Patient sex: F
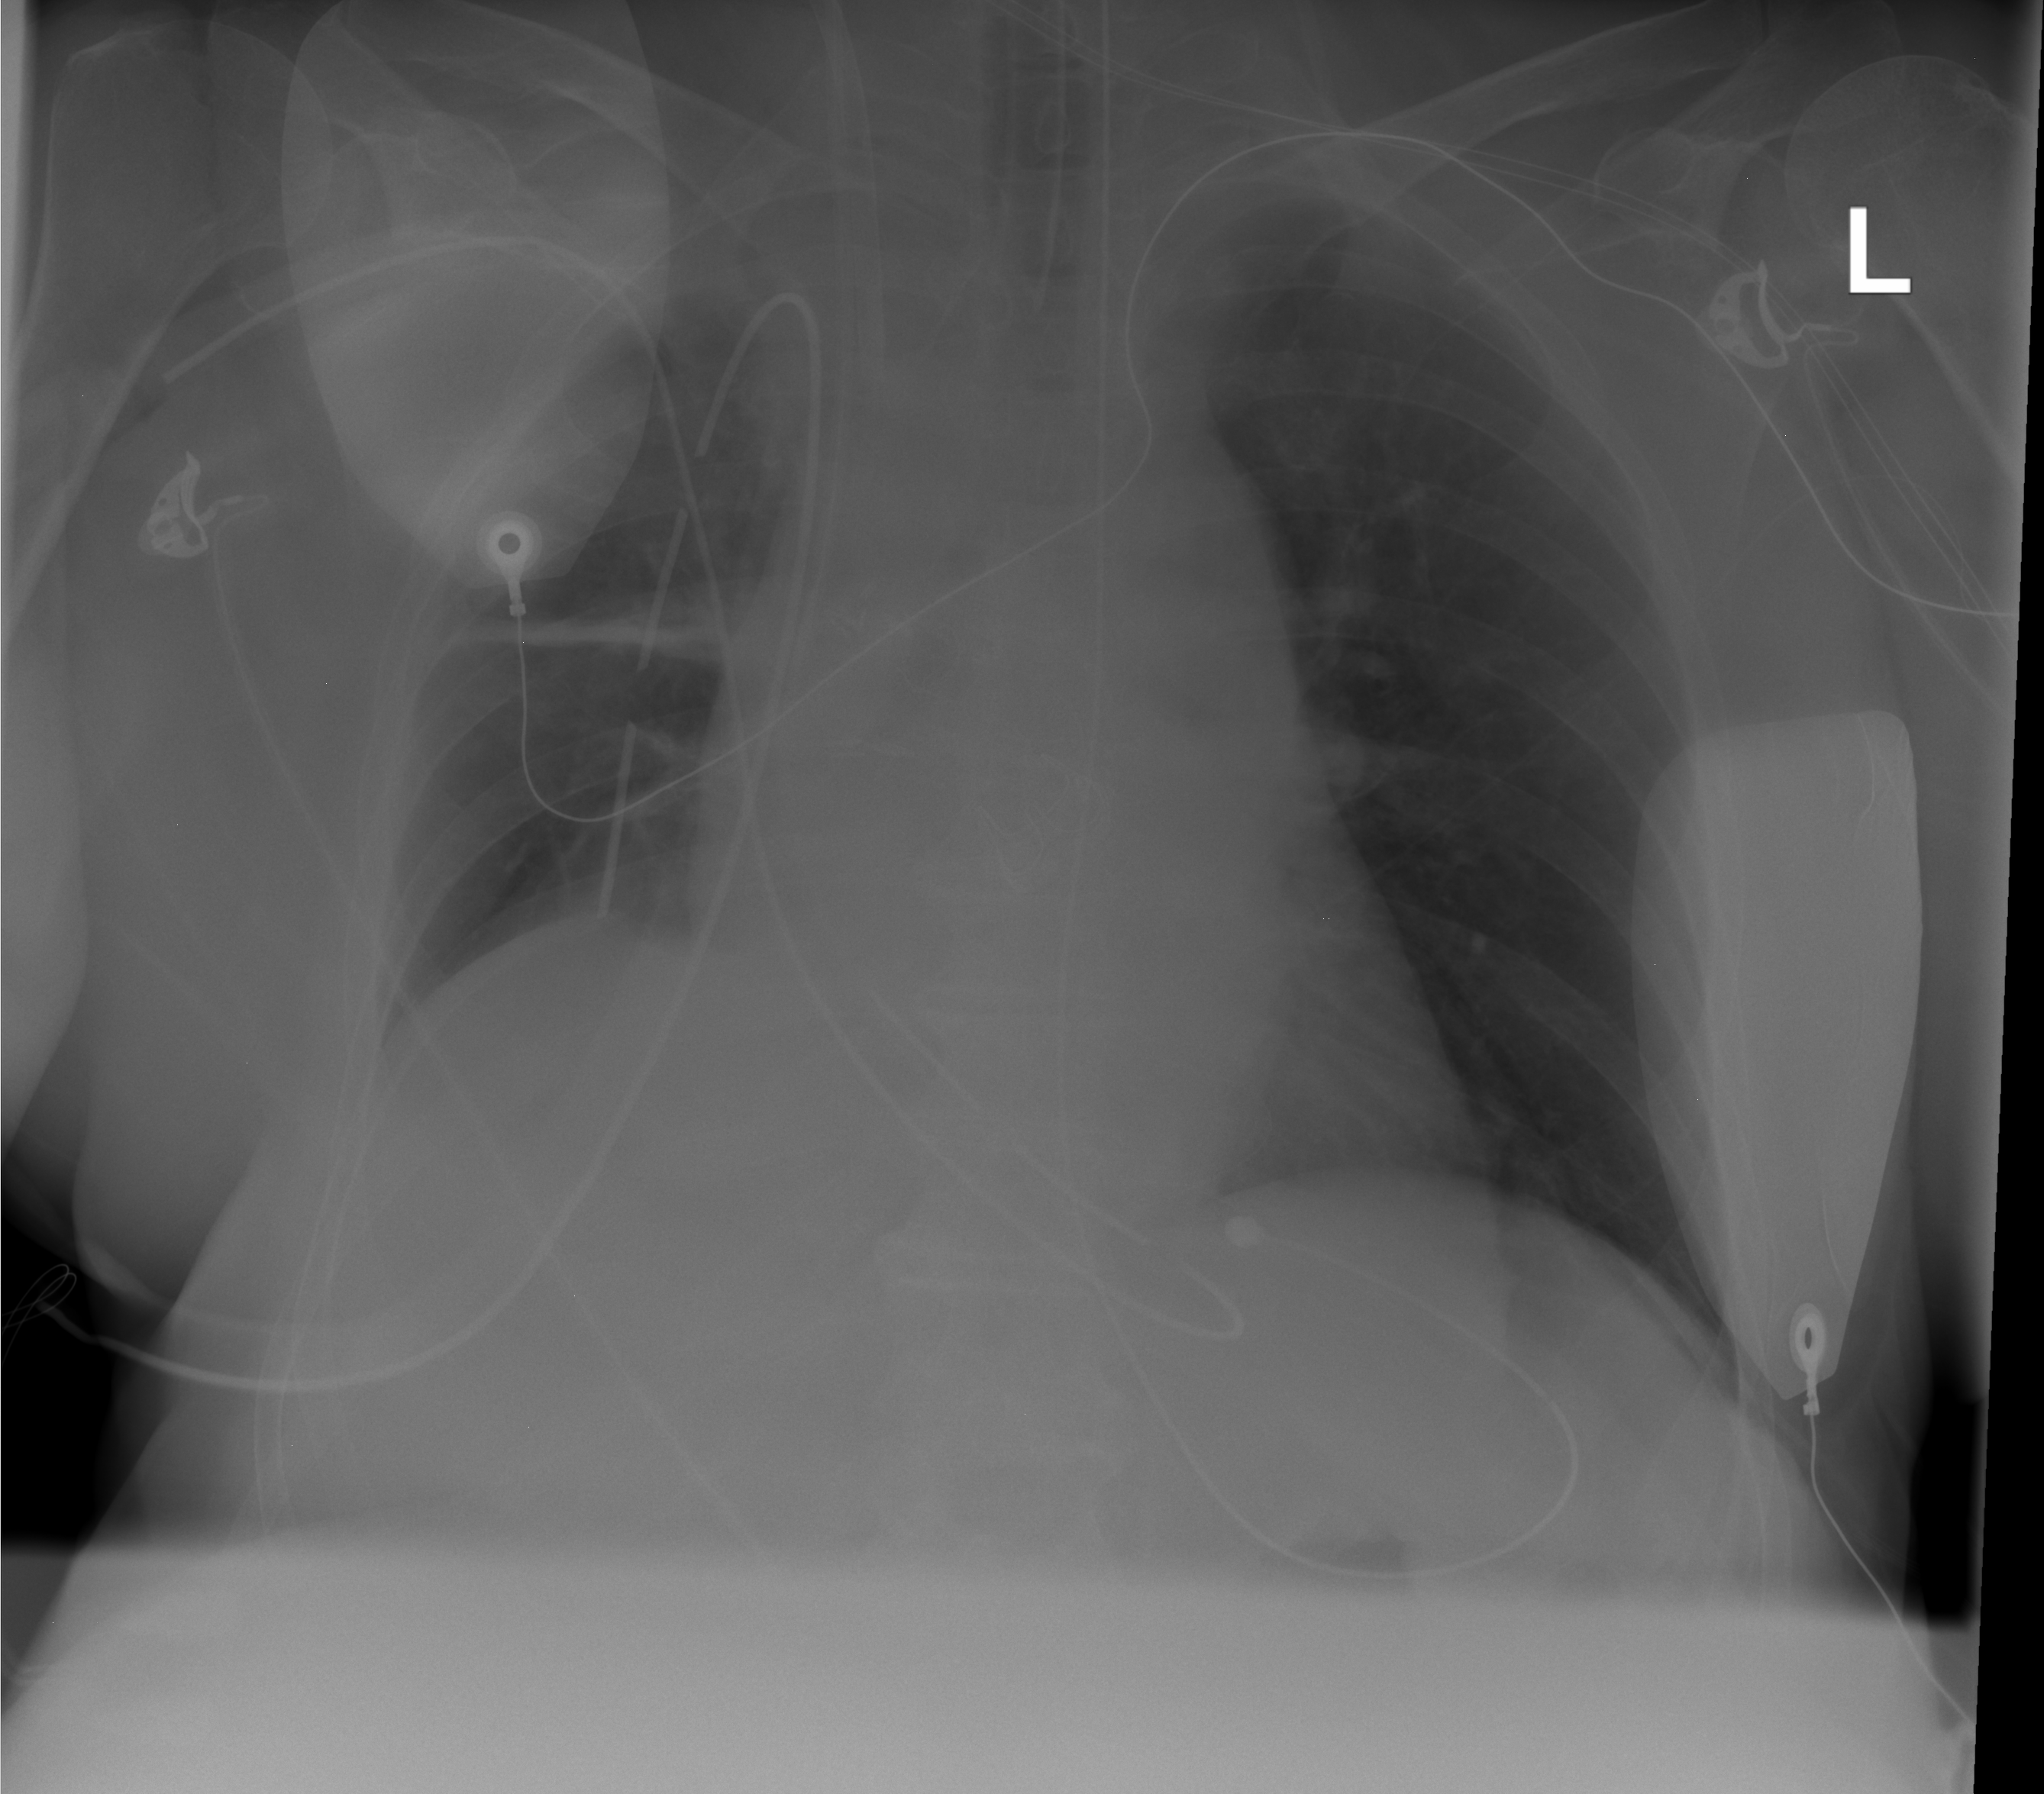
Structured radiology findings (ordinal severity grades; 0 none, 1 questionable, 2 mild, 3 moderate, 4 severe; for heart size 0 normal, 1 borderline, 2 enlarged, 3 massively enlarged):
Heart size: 0
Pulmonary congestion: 0
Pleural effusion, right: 2
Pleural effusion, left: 0
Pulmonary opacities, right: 0
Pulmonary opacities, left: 0
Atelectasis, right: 2
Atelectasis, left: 0